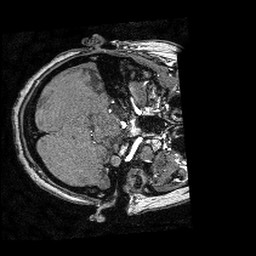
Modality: angio
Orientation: axial
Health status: ill
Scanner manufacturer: philips
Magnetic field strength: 3 T
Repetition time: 0.0183 s
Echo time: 0.003369 s